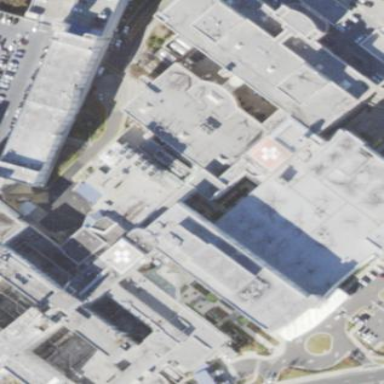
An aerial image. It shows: Healthcare facility identified as hospital.